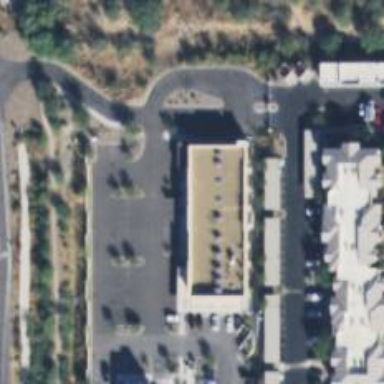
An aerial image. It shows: Fitness center located in leisure land.